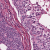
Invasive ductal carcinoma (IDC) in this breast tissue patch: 0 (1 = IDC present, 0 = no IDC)